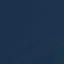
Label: SeaLake